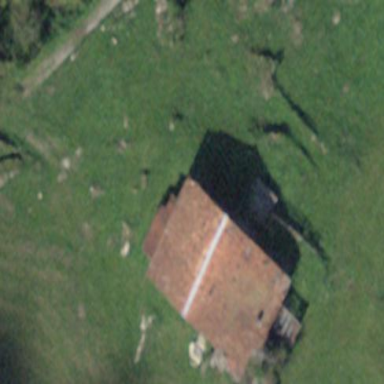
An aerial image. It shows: Rural barn.